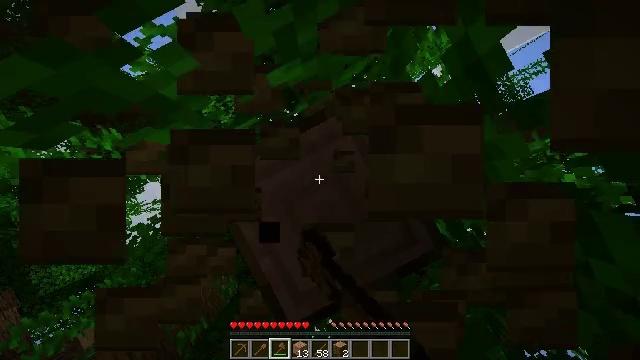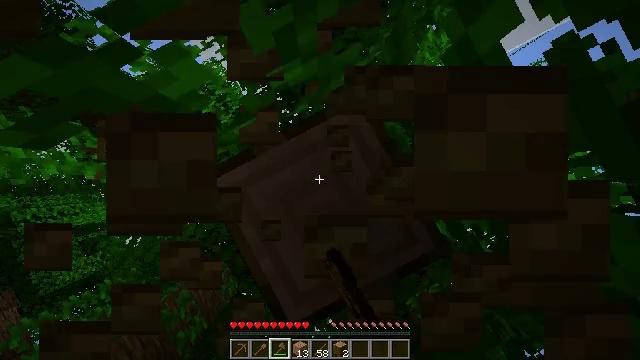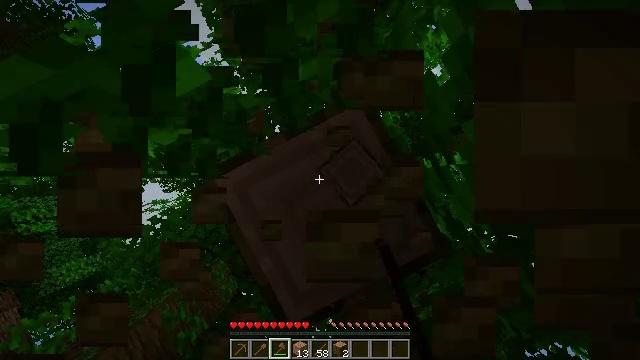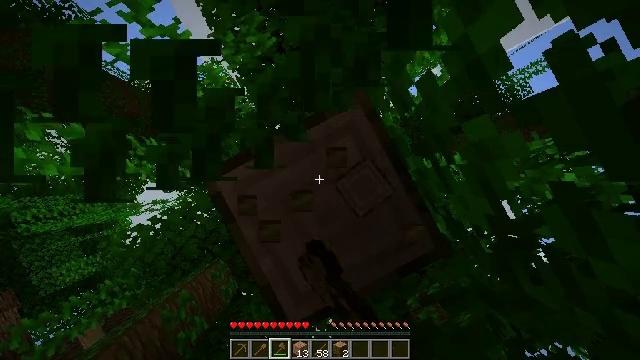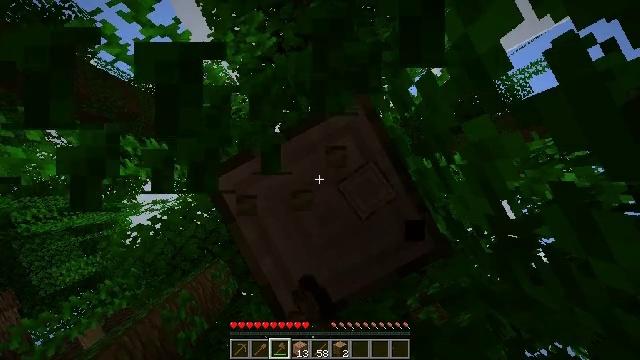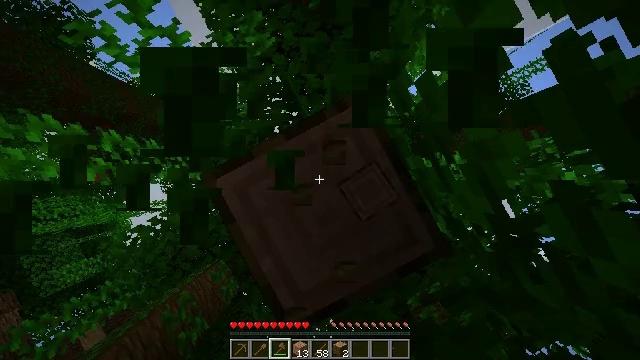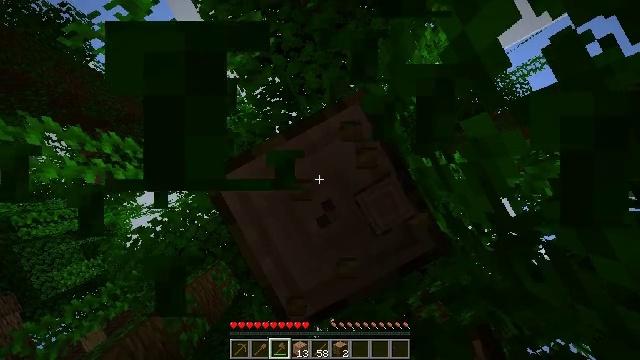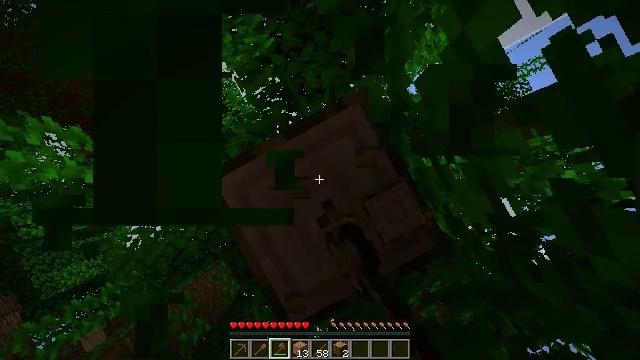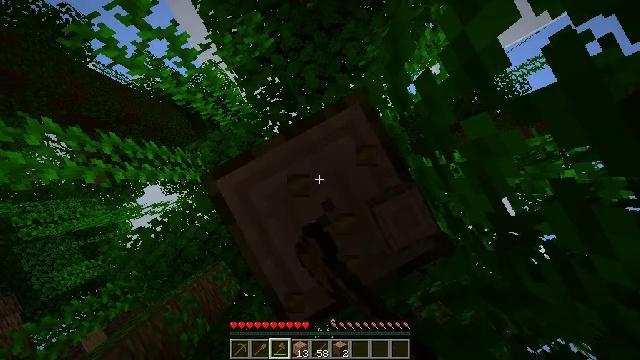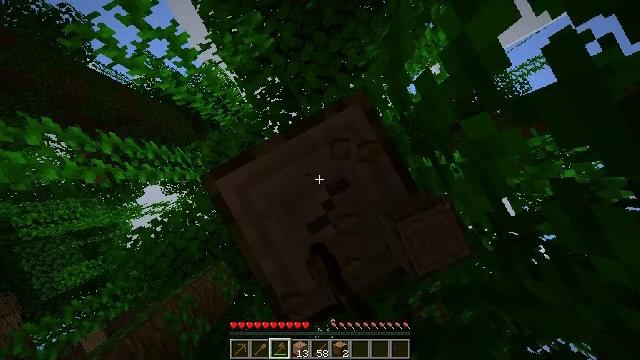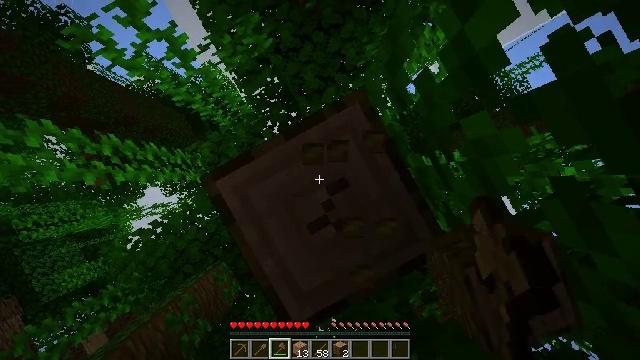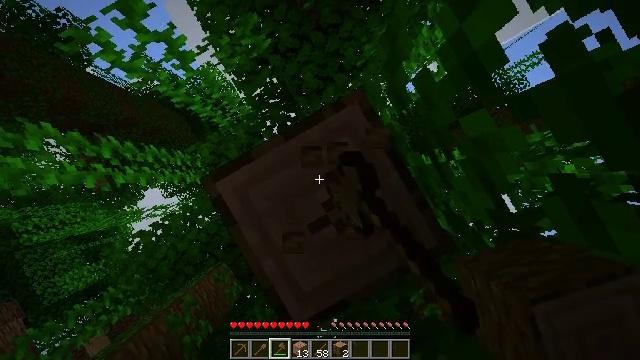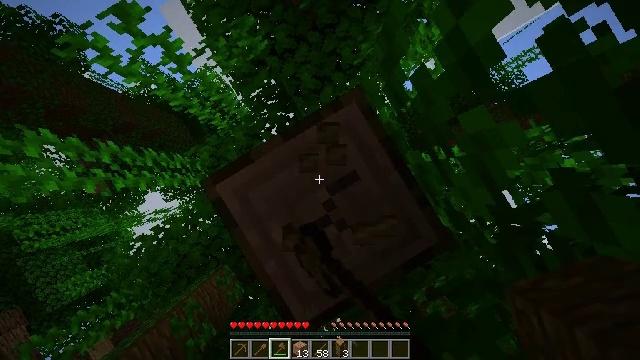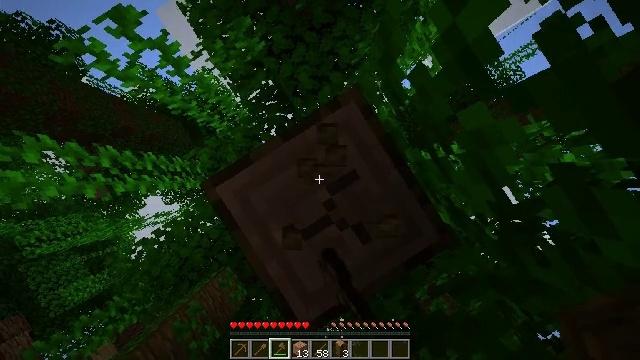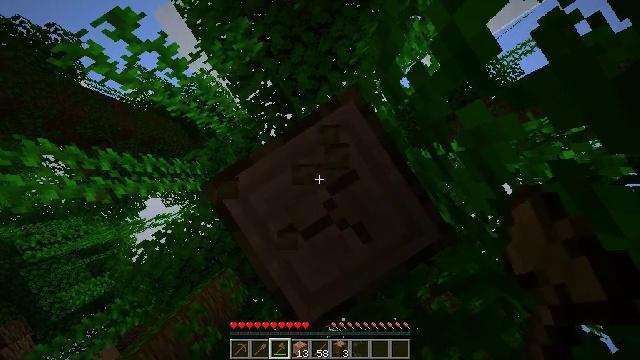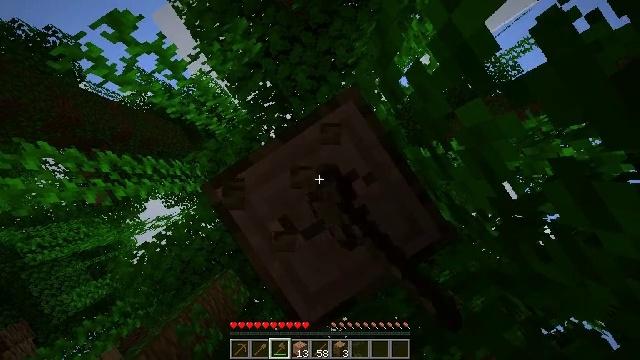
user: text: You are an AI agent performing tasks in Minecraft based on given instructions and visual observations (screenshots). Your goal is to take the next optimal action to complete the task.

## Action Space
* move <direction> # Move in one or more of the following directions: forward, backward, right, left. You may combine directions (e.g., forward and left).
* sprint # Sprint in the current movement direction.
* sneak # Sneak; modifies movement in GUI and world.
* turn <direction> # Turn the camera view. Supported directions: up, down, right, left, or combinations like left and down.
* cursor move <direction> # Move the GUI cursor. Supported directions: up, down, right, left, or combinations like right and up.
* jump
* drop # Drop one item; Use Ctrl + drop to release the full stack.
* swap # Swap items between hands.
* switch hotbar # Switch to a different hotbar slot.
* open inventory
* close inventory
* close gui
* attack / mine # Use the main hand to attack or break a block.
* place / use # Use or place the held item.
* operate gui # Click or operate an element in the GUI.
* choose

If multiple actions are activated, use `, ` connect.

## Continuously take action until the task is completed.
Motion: motion action
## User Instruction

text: Use an axe to chop the jungle log.
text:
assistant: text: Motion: attack / mine
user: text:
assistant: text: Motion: attack / mine
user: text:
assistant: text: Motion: attack / mine
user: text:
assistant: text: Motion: attack / mine
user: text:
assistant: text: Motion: attack / mine
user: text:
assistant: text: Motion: attack / mine
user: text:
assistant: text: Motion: attack / mine
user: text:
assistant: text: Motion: attack / mine
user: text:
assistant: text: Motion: attack / mine
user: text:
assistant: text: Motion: attack / mine
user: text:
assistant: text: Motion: attack / mine
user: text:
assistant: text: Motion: turn left, attack / mine
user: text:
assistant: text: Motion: turn left, attack / mine
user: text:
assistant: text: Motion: attack / mine
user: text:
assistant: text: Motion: attack / mine
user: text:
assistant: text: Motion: attack / mine
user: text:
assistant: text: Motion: attack / mine
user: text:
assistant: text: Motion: attack / mine
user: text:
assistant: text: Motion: attack / mine
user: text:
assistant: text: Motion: attack / mine
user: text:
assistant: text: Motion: attack / mine
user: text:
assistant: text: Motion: attack / mine
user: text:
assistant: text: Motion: attack / mine
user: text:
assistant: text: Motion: attack / mine
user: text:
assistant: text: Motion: attack / mine
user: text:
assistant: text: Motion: attack / mine
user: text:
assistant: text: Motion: attack / mine
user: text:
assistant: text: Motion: attack / mine
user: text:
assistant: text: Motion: attack / mine
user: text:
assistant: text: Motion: attack / mine